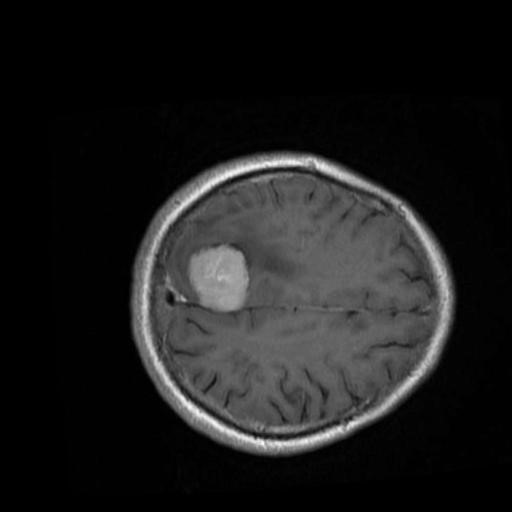
Label: brain_menin